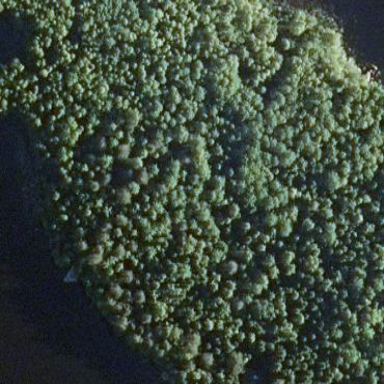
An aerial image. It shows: Mixed leaf woodland.